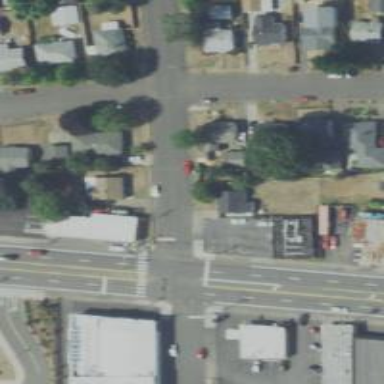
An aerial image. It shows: Residential road with sidewalk on the left.